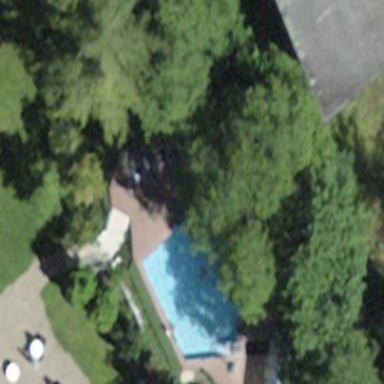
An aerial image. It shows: Outdoor swimming pool on leisure land.